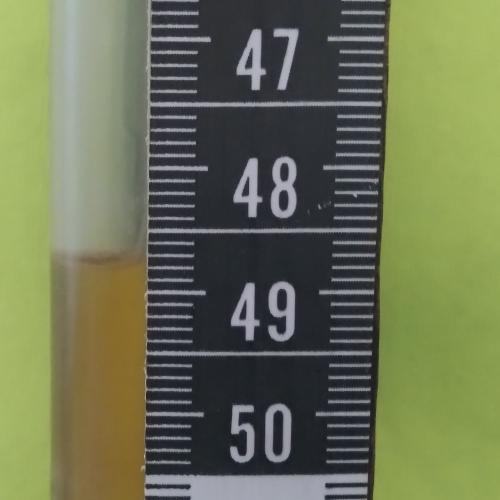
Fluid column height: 48.7 cm